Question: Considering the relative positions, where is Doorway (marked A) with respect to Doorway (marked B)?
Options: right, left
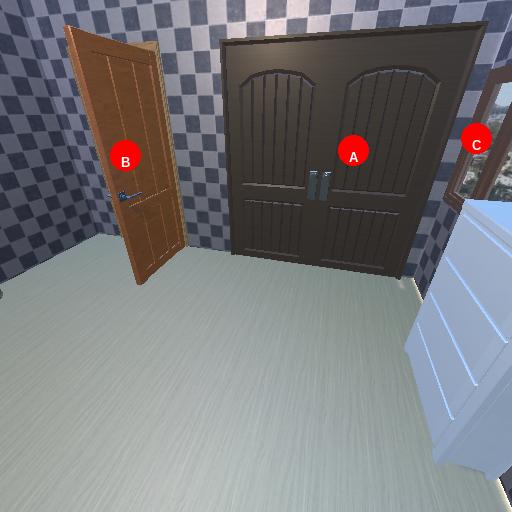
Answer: right